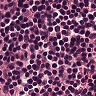
Metastatic tissue present: no